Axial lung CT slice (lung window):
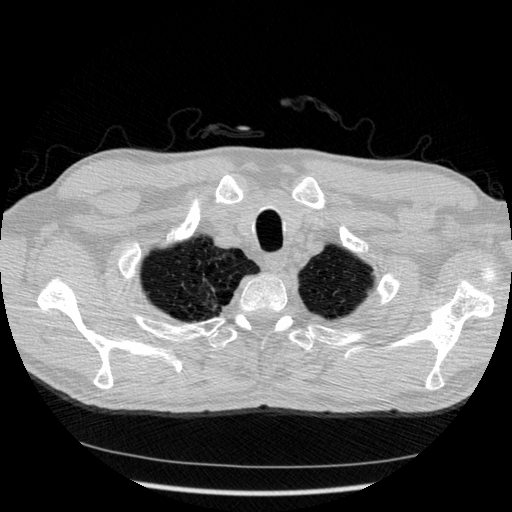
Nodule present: no